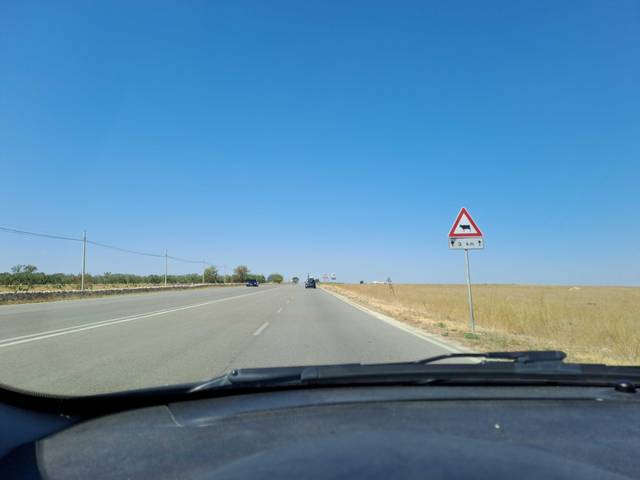
Region: Italy
Coordinates: 41.597, 15.812